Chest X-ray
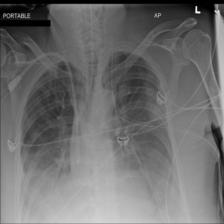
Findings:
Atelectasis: negative
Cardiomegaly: negative
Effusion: positive
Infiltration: negative
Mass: positive
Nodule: negative
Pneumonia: negative
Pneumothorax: negative
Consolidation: negative
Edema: negative
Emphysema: negative
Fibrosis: negative
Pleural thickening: negative
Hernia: negative